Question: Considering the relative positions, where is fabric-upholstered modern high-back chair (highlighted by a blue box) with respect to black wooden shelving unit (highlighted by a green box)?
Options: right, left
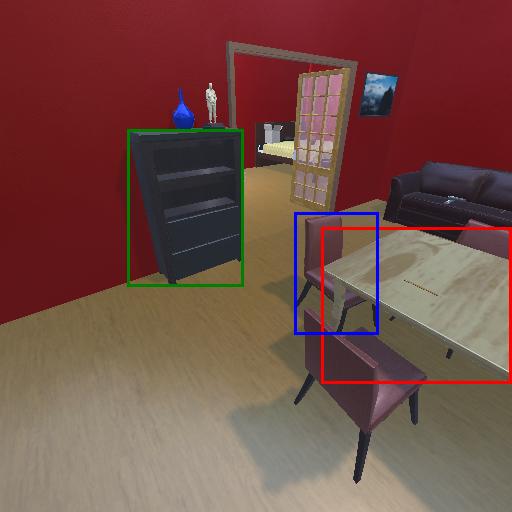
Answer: right